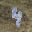
Label: 4